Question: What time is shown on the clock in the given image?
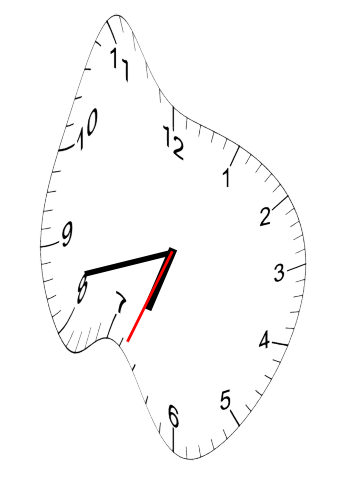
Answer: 06:42:34